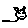
Label: cat